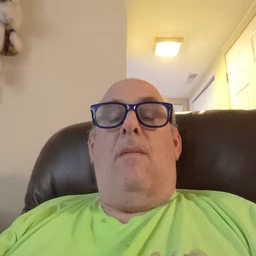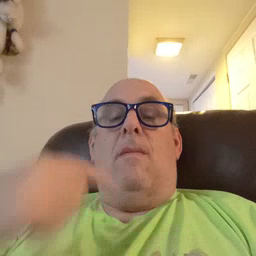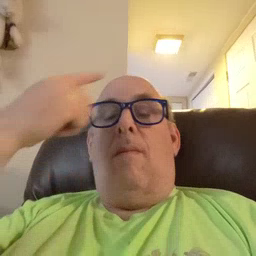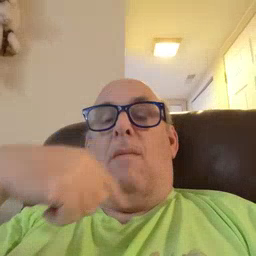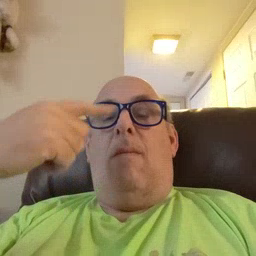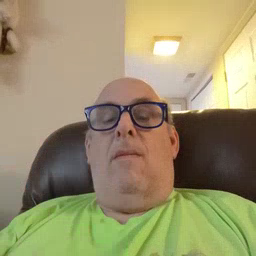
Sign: face